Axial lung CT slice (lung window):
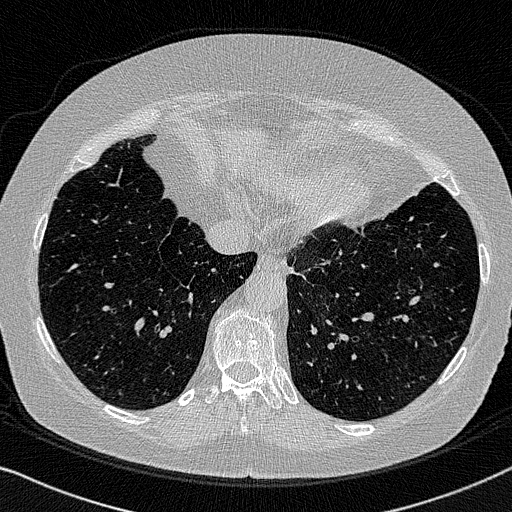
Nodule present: no